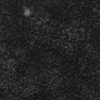
Atmospheric dust classification: not_dusty